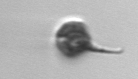
Label: Euglena